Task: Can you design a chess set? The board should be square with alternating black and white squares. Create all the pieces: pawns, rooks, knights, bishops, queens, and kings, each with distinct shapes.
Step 4037:
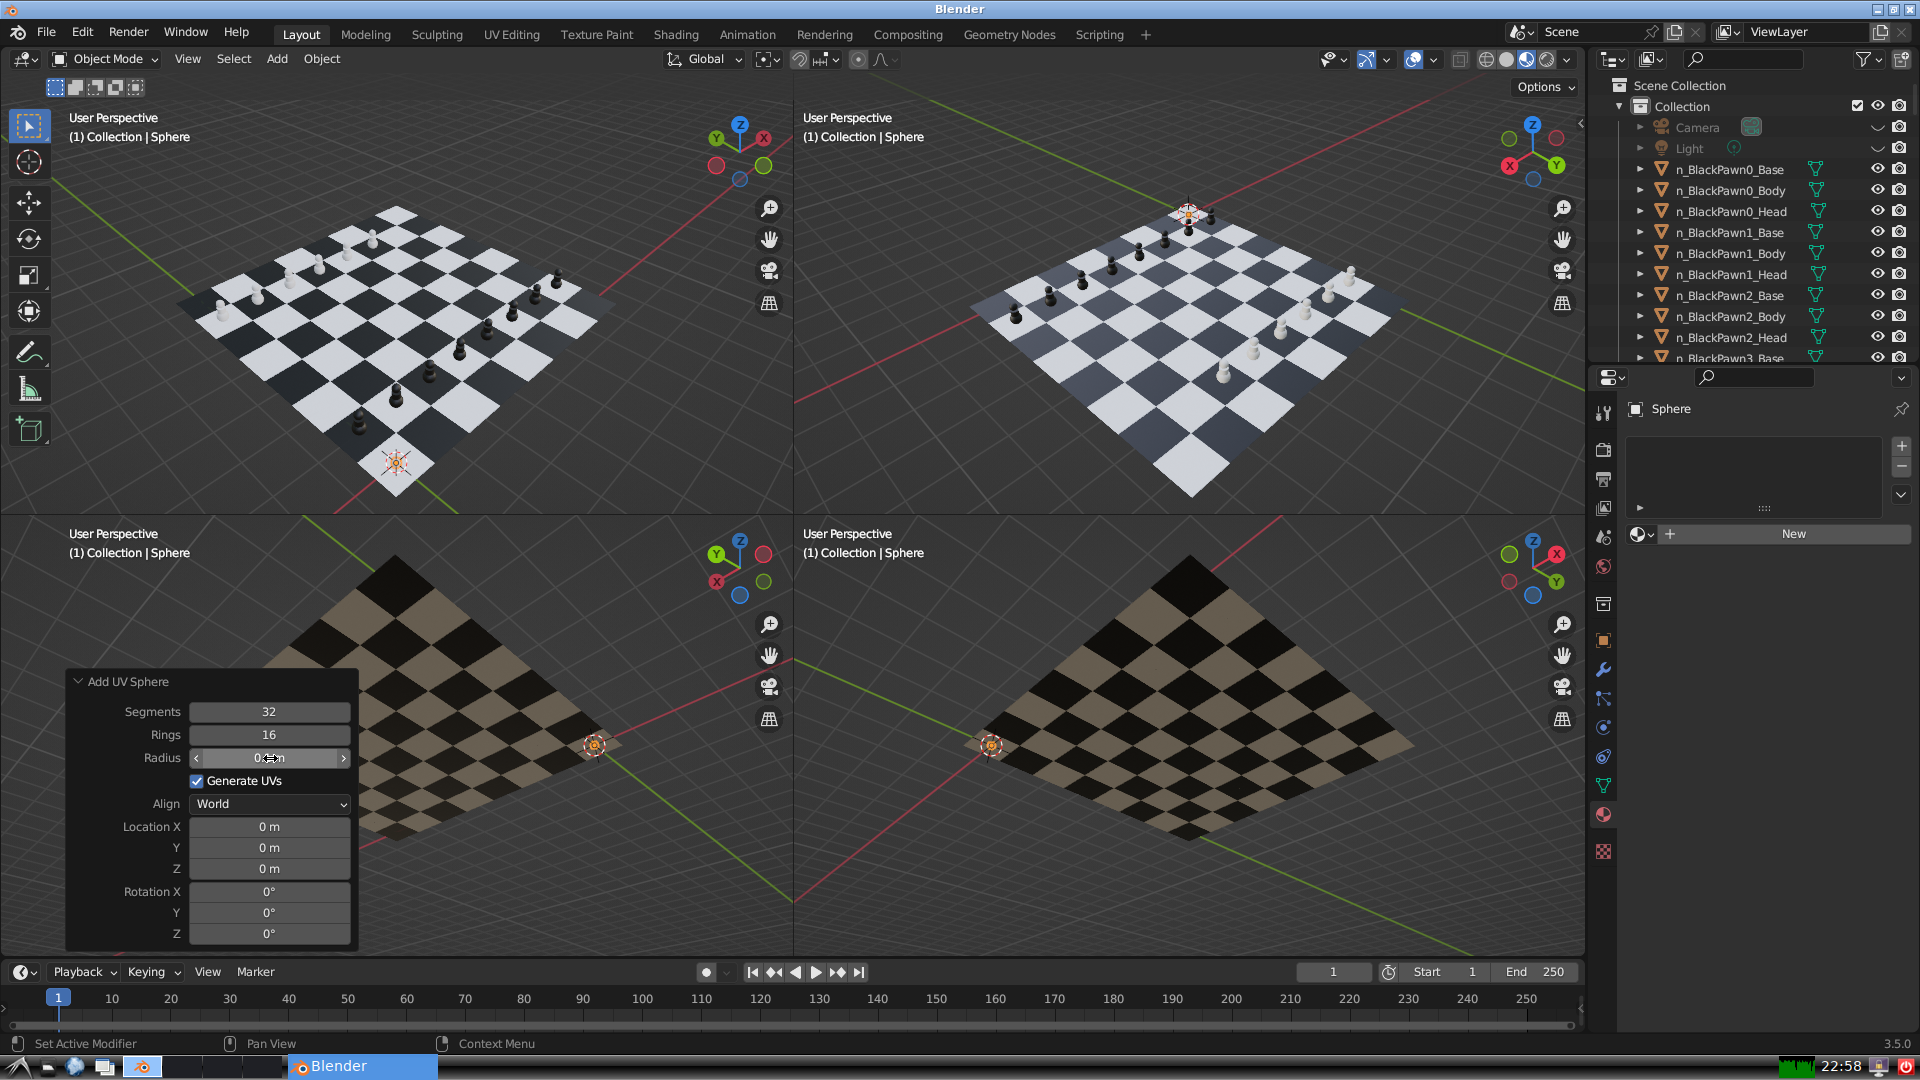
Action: click: no